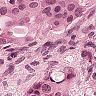
Metastatic tissue present: yes